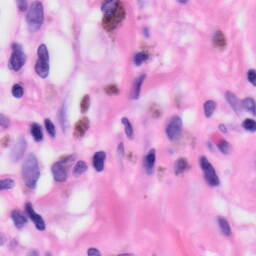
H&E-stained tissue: Skin